Question:
,
Server is sign only the hash values.
Data to be sign:
*Base64 encoded SHA-1 digest of data to be signed. (28 characters)
*Base64 encoded SHA-256 digest of data to be signed. (44 characters)
*Base64 encoded SHA-384 digest of data to be signed. (64 characters)
*Base64 encoded SHA-512 digest of data to be signed. (88 characters)
*Base64 encoded DER encoded PKCS#1 DigestInfo to sign.
I want to external signature for pdf. I wrote the below code. But I get an error when opened the document with adobe.
Error:
modified or corrupted after the document is signed
Note: I use MSSP(Mobile Signature Service Provider) architecture. DataToBeSigned.length should be 44 for SHA256 algorithm.
My operation code:
'''
import com.itextpdf.text.Rectangle;
import com.itextpdf.text.pdf.PdfDate;
import com.itextpdf.text.pdf.PdfDictionary;
import com.itextpdf.text.pdf.PdfName;
import com.itextpdf.text.pdf.PdfReader;
import com.itextpdf.text.pdf.PdfSignature;
import com.itextpdf.text.pdf.PdfSignatureAppearance;
import com.itextpdf.text.pdf.PdfStamper;
import com.itextpdf.text.pdf.PdfString;
import com.itextpdf.text.pdf.security.DigestAlgorithms;
import com.itextpdf.text.pdf.security.ExternalDigest;
import com.itextpdf.text.pdf.security.MakeSignature.CryptoStandard;
import com.itextpdf.text.pdf.security.PdfPKCS7;
import java.io.ByteArrayInputStream;
import java.io.ByteArrayOutputStream;
import java.io.InputStream;
import java.security.GeneralSecurityException;
import java.security.MessageDigest;
import java.security.Security;
import java.security.cert.X509Certificate;
import java.util.Calendar;
import java.util.HashMap;
import org.bouncycastle.jce.provider.BouncyCastleProvider;
/**
*
* @author murat.demir
*/
public class PdfSignOperation {
private byte[] content = null;
private X509Certificate x509Certificate;
private PdfReader reader = null;
private ByteArrayOutputStream baos = null;
private PdfStamper stamper = null;
private PdfSignatureAppearance sap = null;
private PdfSignature dic = null;
private HashMap<PdfName, Integer> exc = null;
private ExternalDigest externalDigest = null;
private PdfPKCS7 sgn = null;
private InputStream data = null;
private byte hash[] = null;
private Calendar cal = null;
private byte[] sh = null;
private byte[] encodedSig = null;
private byte[] paddedSig = null;
private PdfDictionary dic2 = null;
private X509Certificate[] chain = null;
static {
Security.addProvider(new BouncyCastleProvider());
}
public PdfSignOperation(byte[] content, X509Certificate cert) {
this.content = content;
this.x509Certificate = cert;
}
public byte[] getHash() throws Exception {
reader = new PdfReader(new ByteArrayInputStream(content));
baos = new ByteArrayOutputStream();
stamper = PdfStamper.createSignature(reader, baos, '');
sap = stamper.getSignatureAppearance();
sap.setReason("Test");
sap.setLocation("On a server!");
sap.setVisibleSignature(new Rectangle(36, 748, 144, 780), 1, "sig");
sap.setCertificate(x509Certificate);
dic = new PdfSignature(PdfName.ADOBE_PPKLITE, PdfName.ADBE_PKCS7_DETACHED);
dic.setReason(sap.getReason());
dic.setLocation(sap.getLocation());
dic.setContact(sap.getContact());
dic.setDate(new PdfDate(sap.getSignDate()));
sap.setCryptoDictionary(dic);
exc = new HashMap<PdfName, Integer>();
exc.put(PdfName.CONTENTS, new Integer(8192 * 2 + 2));
sap.preClose(exc);
externalDigest = new ExternalDigest() {
@Override
public MessageDigest getMessageDigest(String hashAlgorithm)
throws GeneralSecurityException {
return DigestAlgorithms.getMessageDigest(hashAlgorithm, null);
}
};
chain = new X509Certificate[1];
chain[0] = x509Certificate;
sgn = new PdfPKCS7(null, chain, "SHA256", null, externalDigest, false);
data = sap.getRangeStream();
cal = Calendar.getInstance();
hash = DigestAlgorithms.digest(data, externalDigest.getMessageDigest("SHA256"));
sh = sgn.getAuthenticatedAttributeBytes(hash, cal, null, null, CryptoStandard.CMS);
sh = DigestAlgorithms.digest(new ByteArrayInputStream(sh), externalDigest.getMessageDigest("SHA256"));
return sh;
}
public String complateToSignature(byte[] signedHash) throws Exception {
sgn.setExternalDigest(signedHash, null, "RSA");
encodedSig = sgn.getEncodedPKCS7(hash, cal, null, null, null, CryptoStandard.CMS);
paddedSig = new byte[8192];
System.arraycopy(encodedSig, 0, paddedSig, 0, encodedSig.length);
dic2 = new PdfDictionary();
dic2.put(PdfName.CONTENTS, new PdfString(paddedSig).setHexWriting(true));
sap.close(dic2);
return Base64.encodeBytes(baos.toByteArray());
}
}
'''
My test code :
'''
public static void main(String[] args) throws Exception {
TokenService.refreshAllTokens();
String alias = "alias";
String pin = "1234";
TokenService.setAliasPin(alias, pin);
File pdf = new File("E:/sample.pdf");
FileInputStream is = new FileInputStream(pdf);
byte[] content = new byte[is.available()];
is.read(content);
X509Certificate certificate = null;
for (CertInfo certInfo : TokenService.getCertificates().values()) {
if (certInfo.cert != null) {
certificate = certInfo.cert;
}
}
PdfSignOperation operation = new PdfSignOperation(content, certificate);
byte[] hash = operation.getHash();
//simule control for mobile signature.
String encodeData = Base64.encodeBytes(hash);
if (encodeData.length() != 44) {
throw new Exception("Sign to data must be 44 characters");
}
// This function is local in the test run function (Simulated MSSP mobile signature)
// return a signed message digest
byte[] signedData = TokenService.sign(encodeData, alias);
//Combine signed hash value with pdf.
System.out.println(operation.complateToSignature(signedData));
}
'''
<URL>
Update:
I tried with the old library version and successful signature operation. My new code:
'''
InputStream data = sap.getRangeStream();
X509Certificate[] chain = new X509Certificate[1];
chain[0] = userCert;
PdfPKCS7 sgn = new PdfPKCS7(null, chain, null, algorithm, null, false);
MessageDigest digest = MessageDigest.getInstance("SHA256", "BC");
byte[] buf = new byte[8192];
int n;
while ((n = data.read(buf, 0, buf.length)) > 0) {
digest.update(buf, 0, n);
}
byte hash[] = digest.digest();
logger.info("PDF hash created");
Calendar cal = Calendar.getInstance();
byte[] ocsp = null;
byte sh[] = sgn.getAuthenticatedAttributeBytes(hash, cal, ocsp);
sh = MessageDigest.getInstance("SHA256", "BC").digest(sh);
final String encode = Utils.base64Encode(sh);
SignatureService service = new SignatureService();
logger.info("PDF hash sended to sign for web service");
MobileSignResponse signResponse = service.mobileSign(mobilePhone, signText, encode, timeout, algorithm, username, password, "profile2#sha256", signWsdl);
if (!signResponse.getStatusCode().equals("0")) {
throw new Exception("Signing fails.
" + signResponse.getStatusMessage());
}
byte[] signedHashValue = Utils.base64Decode(signResponse.getSignature());
sgn.setExternalDigest(signedHashValue, null, "RSA");
byte[] paddedSig = new byte[csize];
byte[] encodedSig = sgn.getEncodedPKCS7(hash, cal, null, ocsp);
System.arraycopy(encodedSig, 0, paddedSig, 0, encodedSig.length);
if (csize + 2 < encodedSig.length) {
throw new Exception("Not enough space for signature");
}
PdfDictionary dic2 = new PdfDictionary();
dic2.put(PdfName.CONTENTS, new PdfString(paddedSig).setHexWriting(true));
sap.close(dic2);
logger.info("Signing successful");
'''
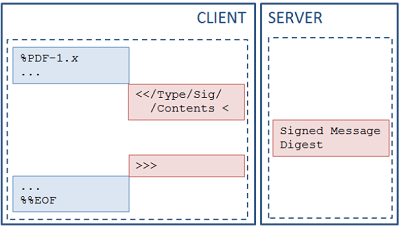
Answer: In 'getHash' you build the signed PDF (only the actual signature area is filled with '00' instead of signature bytes), calculate the hash of the byte range and return this hash.
In your 'main' you sign this returned hash as is.
In 'complateToSignature' you then insert this into the prepared 'PdfPKCS7' structure.
This is not correct, though: The hash which is signed in a PKCS7 / CMS signature is not the hash of the document (unless you have the most primitive form of a PKCS7 container) but the hash of the (the hash of the document is but the value of only one of these attributes), also known as .
Thus, you have to generate the signed attributes using the document hash you calculated, and then (hash and) sign this structure.
Have a look at iText's <URL> and work it out in parallel:
'''
String hashAlgorithm = externalSignature.getHashAlgorithm();
PdfPKCS7 sgn = new PdfPKCS7(null, chain, hashAlgorithm, null, externalDigest, false);
InputStream data = sap.getRangeStream();
byte hash[] = DigestAlgorithms.digest(data, externalDigest.getMessageDigest(hashAlgorithm));
Calendar cal = Calendar.getInstance();
byte[] ocsp = null;
if (chain.length >= 2 && ocspClient != null) {
ocsp = ocspClient.getEncoded((X509Certificate) chain[0], (X509Certificate) chain[1], null);
}
byte[] sh = sgn.getAuthenticatedAttributeBytes(hash, cal, ocsp, crlBytes, sigtype);
byte[] extSignature = externalSignature.sign(sh);
sgn.setExternalDigest(extSignature, null, externalSignature.getEncryptionAlgorithm());
'''
When trying to transfer that code to your use case, please be aware of a major difference between the 'ExternalSignature' method 'sign' used here and your 'TokenService' method 'sign':
'ExternalSignature.sign' is documented as:
'''
/**
* Signs it using the encryption algorithm in combination with
* the digest algorithm.
* @param message the message you want to be hashed and signed
* @return a signed message digest
* @throws GeneralSecurityException
*/
public byte[] sign(byte[] message) throws GeneralSecurityException;
'''
So this method does both hash and sign.
In case of your method 'TokenService.sign', though, if you
> use the sha256 algorithm, sign to data must be 44 characters
so the data you forward to that method seems to have to be already hashed (44 characters are needed for a base64 encoded SHA-256 hash value).
'sh''TokenService.sign'